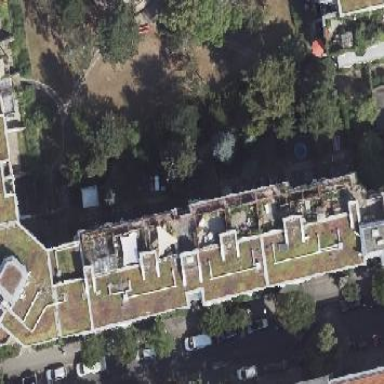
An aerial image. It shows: Building with flat roof covered in plants.